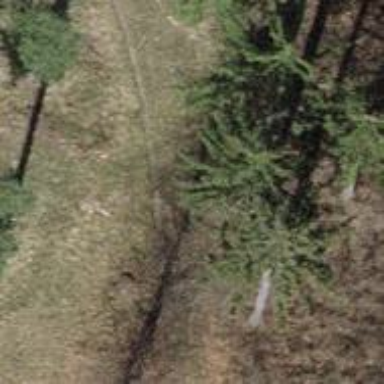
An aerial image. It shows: Track with grade 2 tracktype.